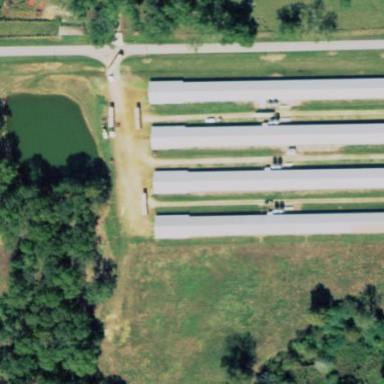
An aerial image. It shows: Poultry farmyard.